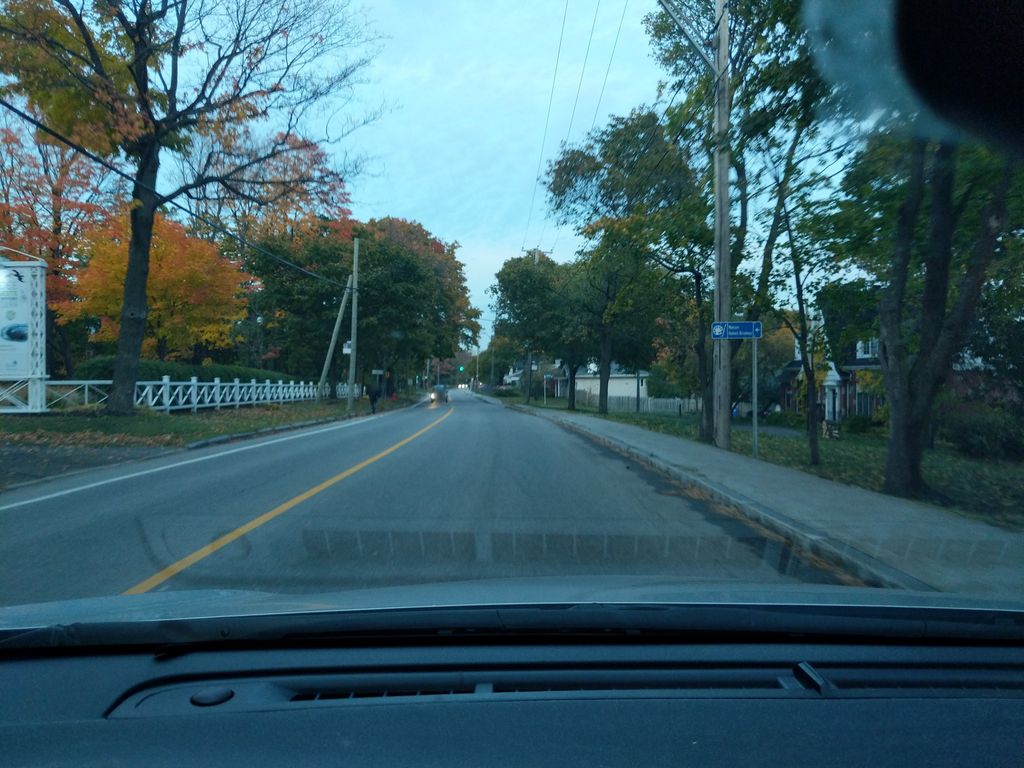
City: quebec_city